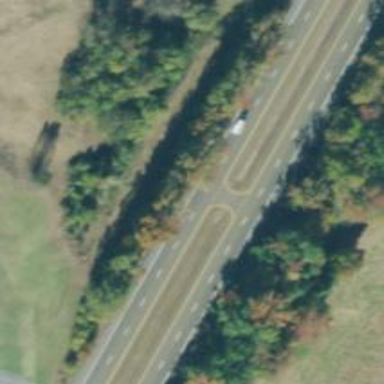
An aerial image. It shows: Asphalt dual carriageway classified as trunk highway.